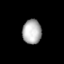
Tissue: lung
Cell type: Smooth muscle cells
Senescence score: 0.5597
Nuclear area (px): 453
Mean DAPI intensity: 176.47